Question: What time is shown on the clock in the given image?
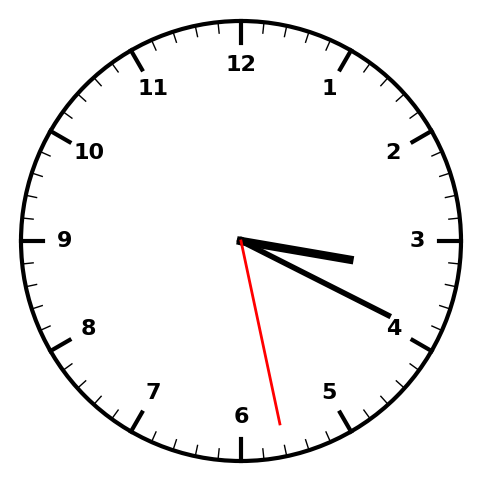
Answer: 03:19:28